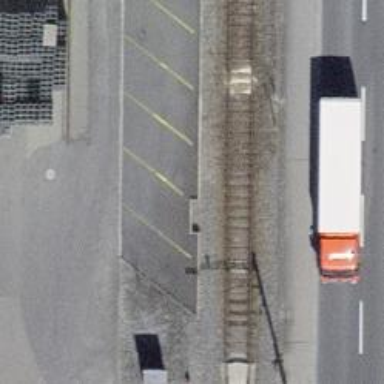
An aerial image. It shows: Railway switch.